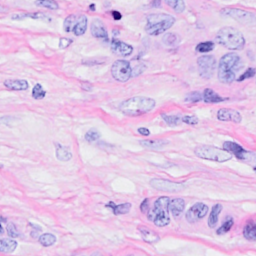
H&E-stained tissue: Breast